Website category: sports
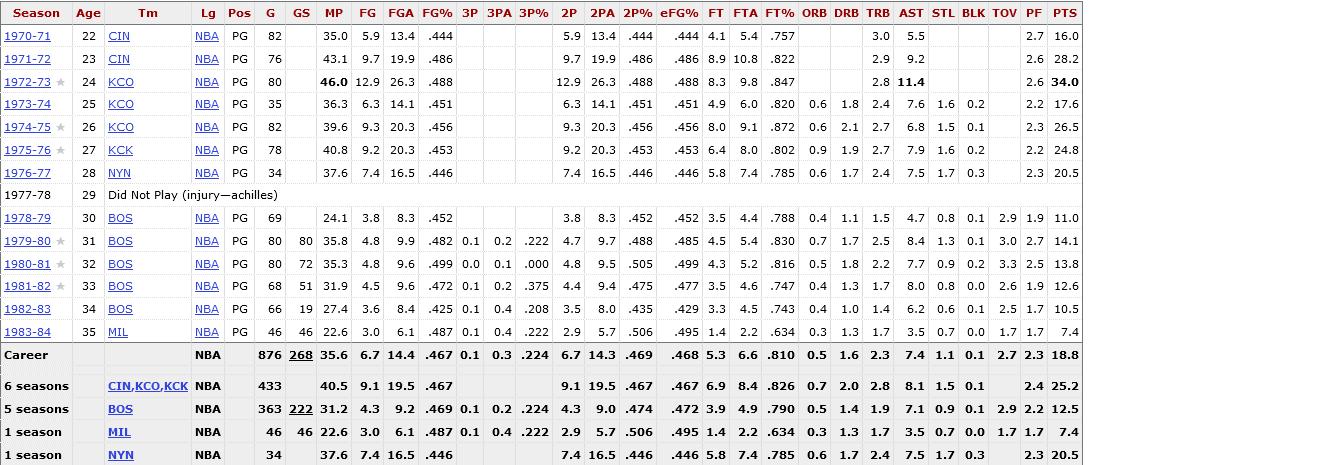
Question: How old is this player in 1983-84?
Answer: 35

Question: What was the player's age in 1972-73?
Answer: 24

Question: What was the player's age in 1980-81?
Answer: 32

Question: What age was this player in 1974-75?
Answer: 26

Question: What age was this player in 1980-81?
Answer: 32

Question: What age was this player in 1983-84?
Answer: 35

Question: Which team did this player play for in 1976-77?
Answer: NYN

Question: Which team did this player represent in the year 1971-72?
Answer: CIN

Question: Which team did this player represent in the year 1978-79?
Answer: BOS

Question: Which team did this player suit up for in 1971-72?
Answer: CIN

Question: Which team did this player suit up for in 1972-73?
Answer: KCO

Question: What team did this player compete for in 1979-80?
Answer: BOS

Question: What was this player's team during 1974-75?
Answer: KCO

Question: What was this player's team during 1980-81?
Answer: BOS

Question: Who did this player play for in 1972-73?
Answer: KCO

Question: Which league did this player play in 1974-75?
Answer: NBA

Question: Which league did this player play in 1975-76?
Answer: NBA

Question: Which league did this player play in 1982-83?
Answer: NBA

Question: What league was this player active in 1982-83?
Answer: NBA

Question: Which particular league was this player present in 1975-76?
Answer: NBA

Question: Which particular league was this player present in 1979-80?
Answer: NBA

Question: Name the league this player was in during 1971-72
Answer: NBA

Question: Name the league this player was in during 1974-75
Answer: NBA

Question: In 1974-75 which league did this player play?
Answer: NBA

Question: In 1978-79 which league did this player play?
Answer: NBA

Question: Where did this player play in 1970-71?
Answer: NBA

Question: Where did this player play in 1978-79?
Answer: NBA

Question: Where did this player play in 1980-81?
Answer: NBA

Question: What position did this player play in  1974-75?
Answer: PG

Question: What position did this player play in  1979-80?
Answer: PG

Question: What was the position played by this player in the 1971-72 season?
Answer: PG

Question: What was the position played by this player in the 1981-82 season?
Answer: PG

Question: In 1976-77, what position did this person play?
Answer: PG

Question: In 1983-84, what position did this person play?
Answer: PG

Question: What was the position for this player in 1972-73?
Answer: PG

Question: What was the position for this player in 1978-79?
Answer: PG

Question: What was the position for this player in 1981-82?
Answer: PG

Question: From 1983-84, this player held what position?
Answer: PG

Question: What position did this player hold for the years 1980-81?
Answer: PG

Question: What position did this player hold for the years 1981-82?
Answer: PG

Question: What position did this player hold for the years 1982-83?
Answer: PG

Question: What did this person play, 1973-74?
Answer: PG

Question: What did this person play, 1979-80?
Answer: PG

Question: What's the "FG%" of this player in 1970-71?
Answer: .444

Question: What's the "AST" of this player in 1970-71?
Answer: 5.5

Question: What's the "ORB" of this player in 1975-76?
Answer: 0.9

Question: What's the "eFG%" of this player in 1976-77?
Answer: .446

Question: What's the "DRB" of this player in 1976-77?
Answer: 1.7

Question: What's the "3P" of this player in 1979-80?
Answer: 0.1

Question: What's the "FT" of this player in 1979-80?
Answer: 4.5

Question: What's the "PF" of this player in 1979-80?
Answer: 2.7

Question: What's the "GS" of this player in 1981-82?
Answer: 51

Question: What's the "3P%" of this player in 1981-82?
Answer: .375

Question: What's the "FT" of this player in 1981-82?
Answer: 3.5

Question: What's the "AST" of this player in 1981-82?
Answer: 8.0

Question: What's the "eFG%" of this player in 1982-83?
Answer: .429

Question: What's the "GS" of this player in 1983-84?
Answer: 46

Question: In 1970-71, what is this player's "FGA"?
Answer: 13.4

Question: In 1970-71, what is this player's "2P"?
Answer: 5.9

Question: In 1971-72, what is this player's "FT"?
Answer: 8.9

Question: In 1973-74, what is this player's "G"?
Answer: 35

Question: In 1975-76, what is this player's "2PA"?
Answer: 20.3

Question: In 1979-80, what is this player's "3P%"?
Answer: .222

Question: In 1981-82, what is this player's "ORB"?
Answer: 0.4